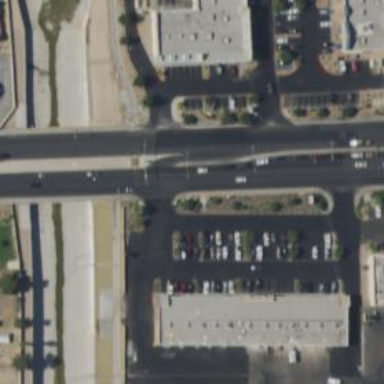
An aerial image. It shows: Tertiary_link road with asphalt surface.